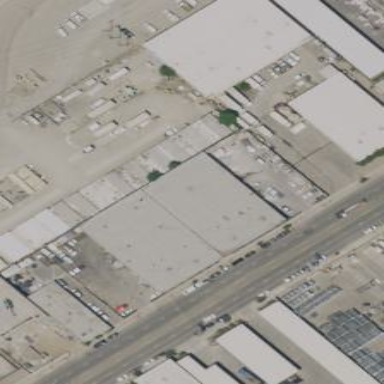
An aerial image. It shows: Industrial building.